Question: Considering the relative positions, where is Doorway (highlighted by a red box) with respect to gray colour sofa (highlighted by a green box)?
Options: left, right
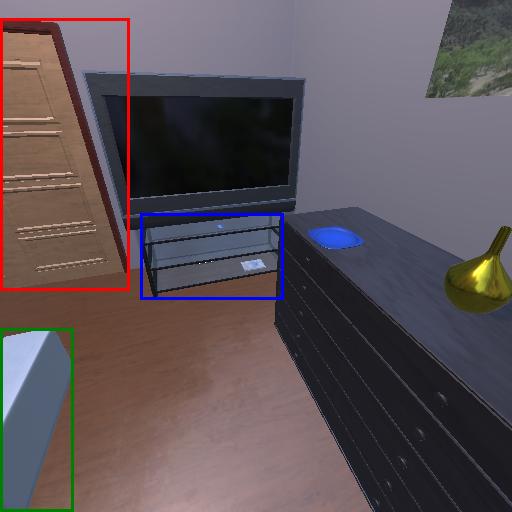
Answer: left